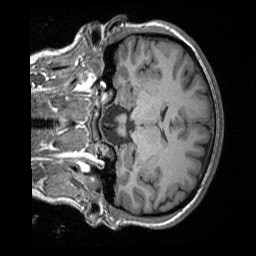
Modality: T1w
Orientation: coronal
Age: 24
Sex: female
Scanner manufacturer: siemens
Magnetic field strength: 3 T
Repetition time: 1.9 s
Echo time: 0.00252 s